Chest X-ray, PA view. Patient: 46 years old, sex M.
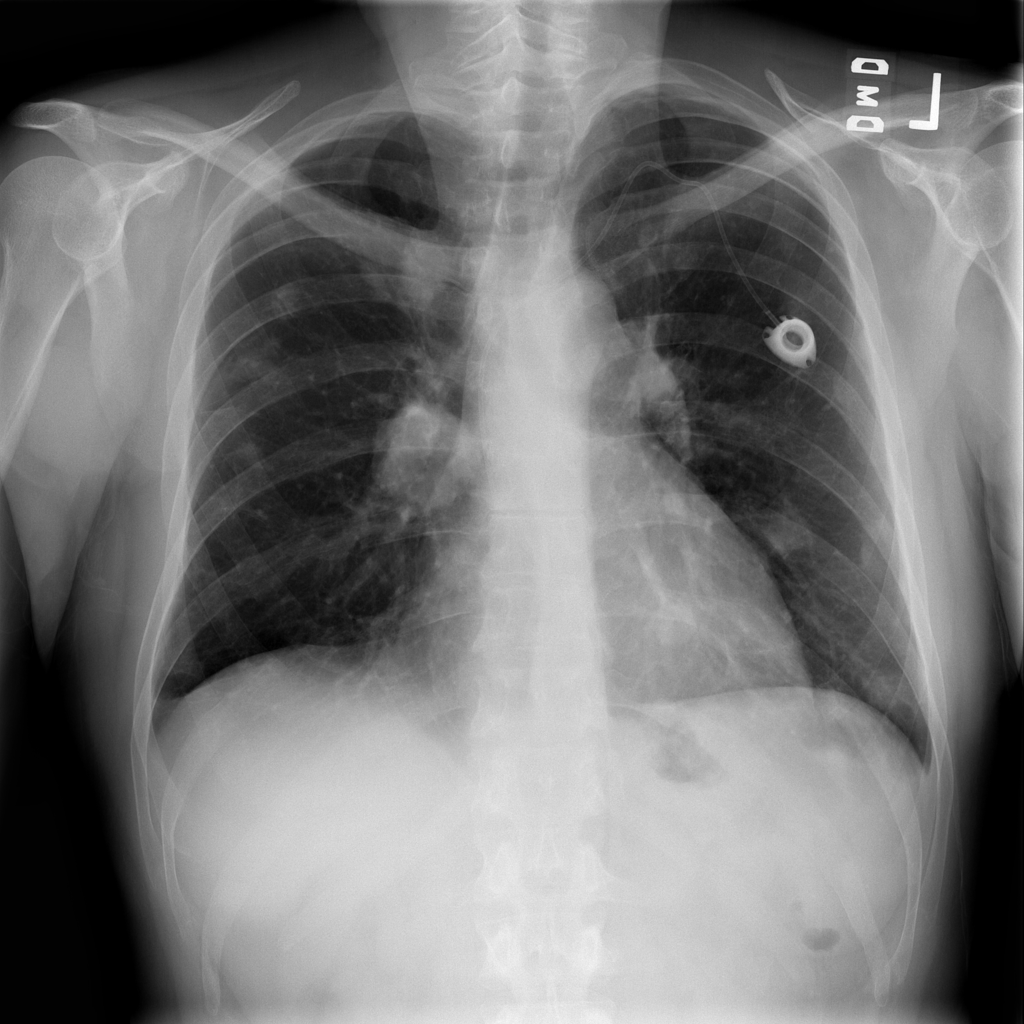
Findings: No Finding